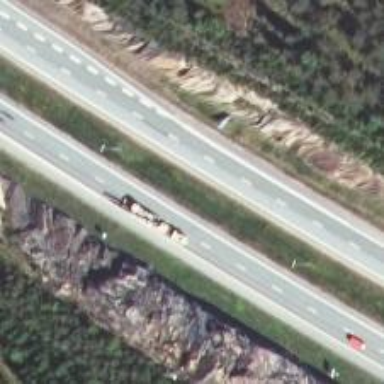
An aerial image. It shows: Asphalt motorway.